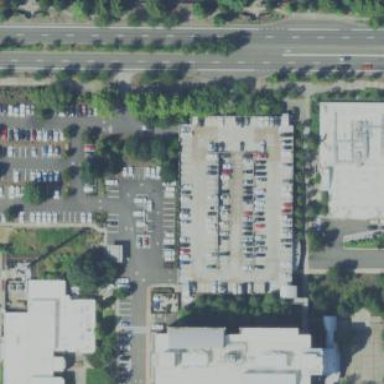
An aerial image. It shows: Multi-storey parking building.